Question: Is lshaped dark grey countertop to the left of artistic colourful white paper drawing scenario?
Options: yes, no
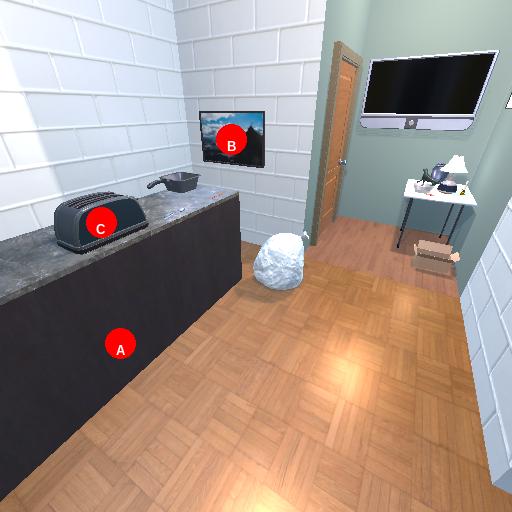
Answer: yes